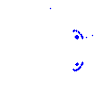
Particle: kaon